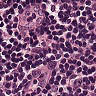
Metastatic tissue present: no